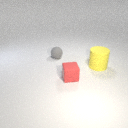
small red rubber cube to the left of large yellow rubber cylinder